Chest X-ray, PA view. Patient: 54 years old, sex M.
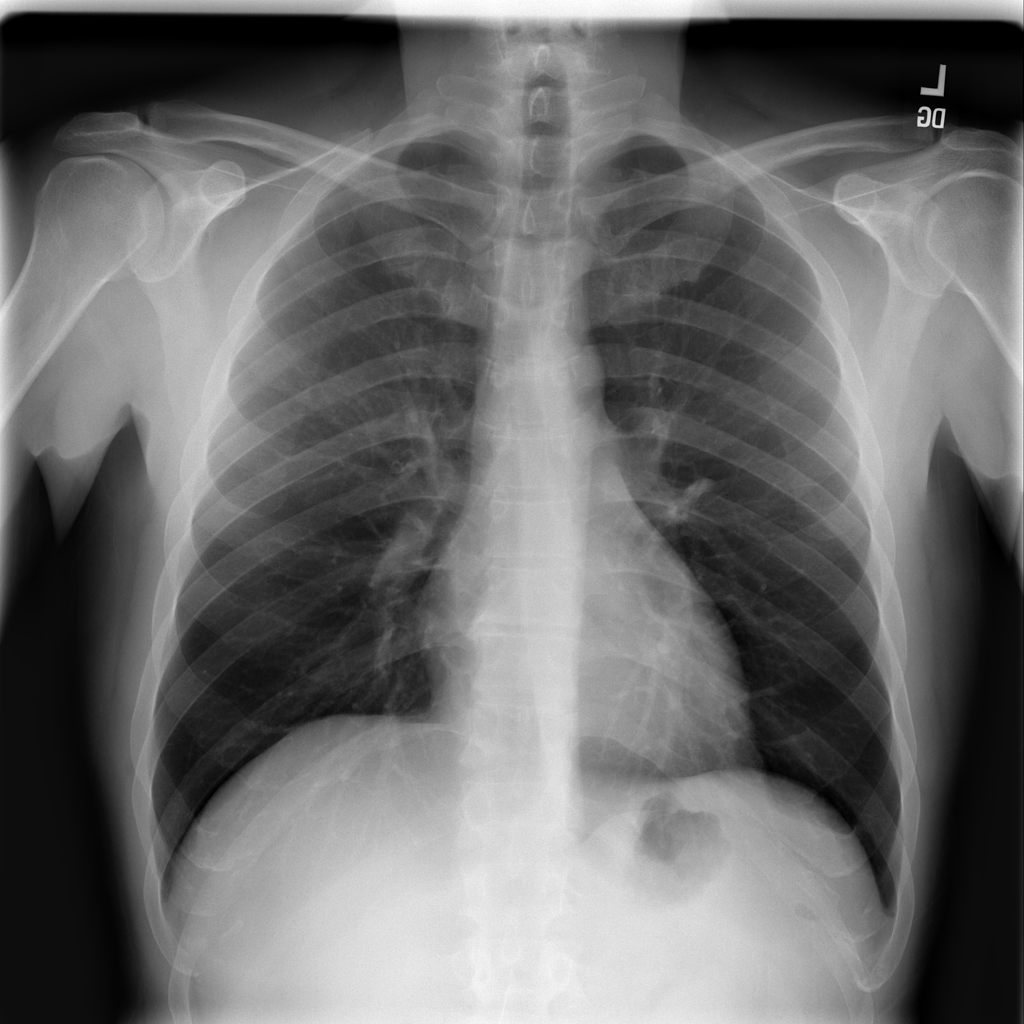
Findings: Infiltration